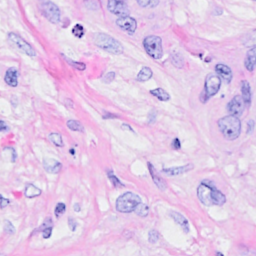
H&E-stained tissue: Breast